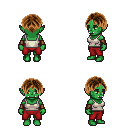
a pixel art fantasy rpg character, female body template, orc, green skin, white pirate shirt, red pants, brown parted hairstyle, leather bracers, four views (front, back, left, right), 2x2 character sprite sheet, small pixel art, hard edges, no anti-aliasing